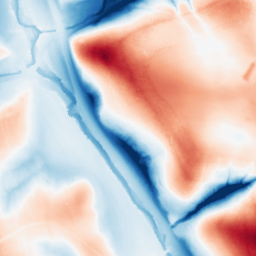
Category: edge_preserving
Decomposition family: guided
Decomposition parameters: radius: 32
eps: 0.1
Upsampling method: bicubic
Upsampling parameters: scale: 4
Upsampling scale: 4